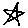
Label: star